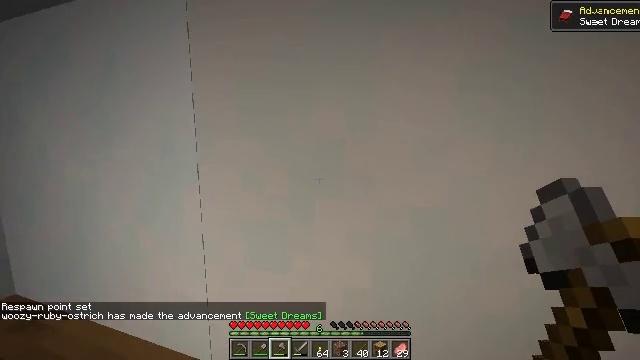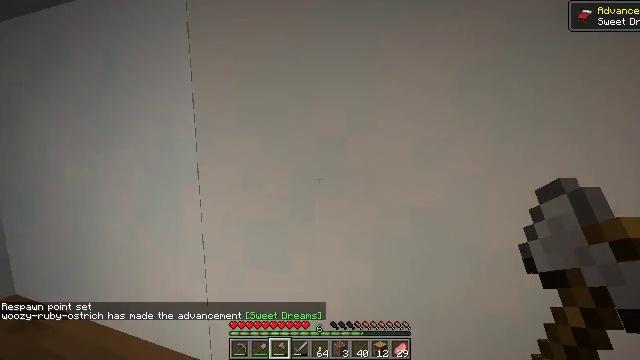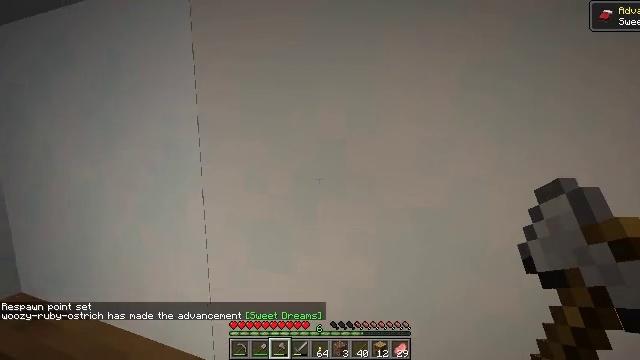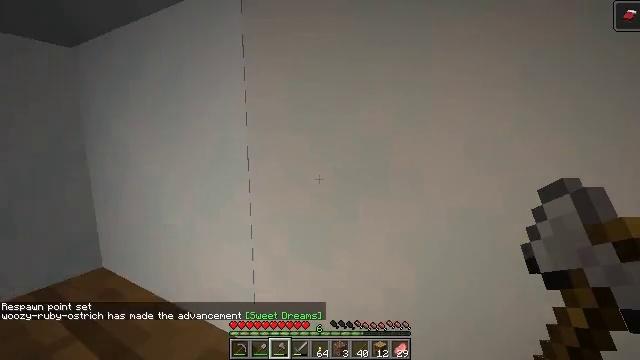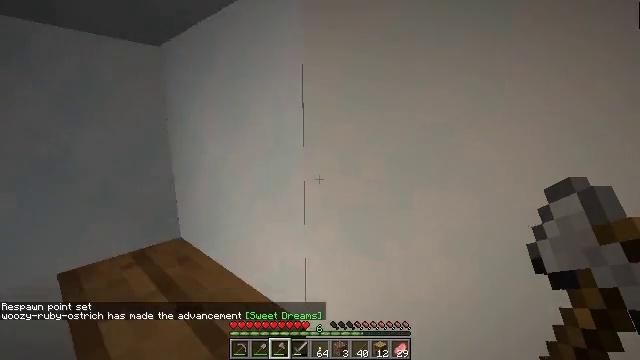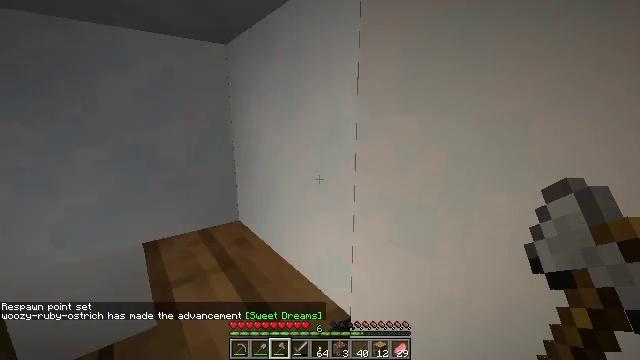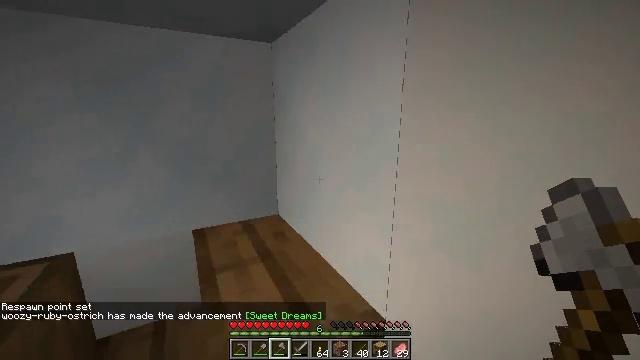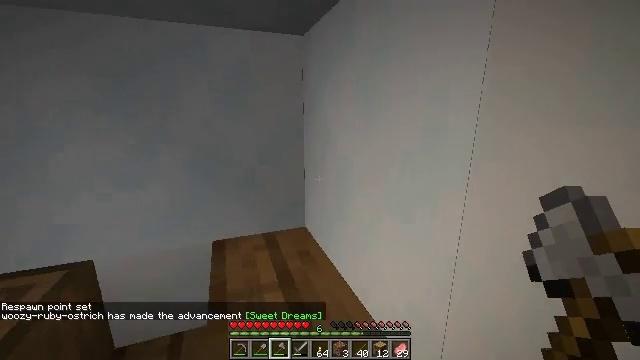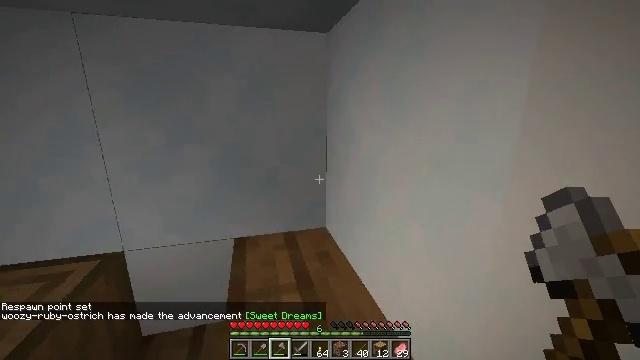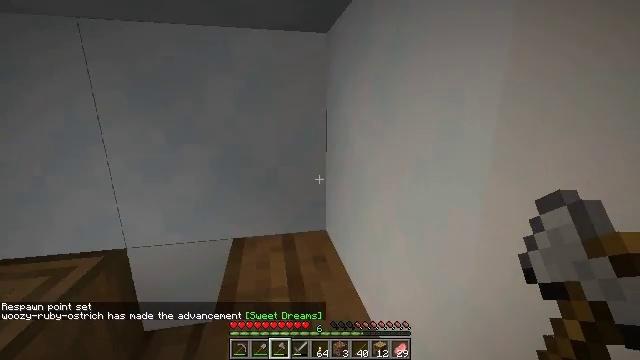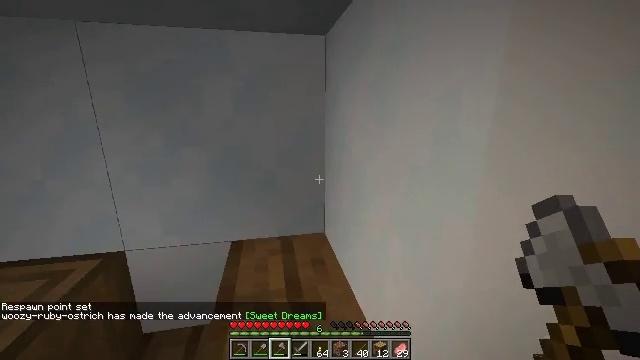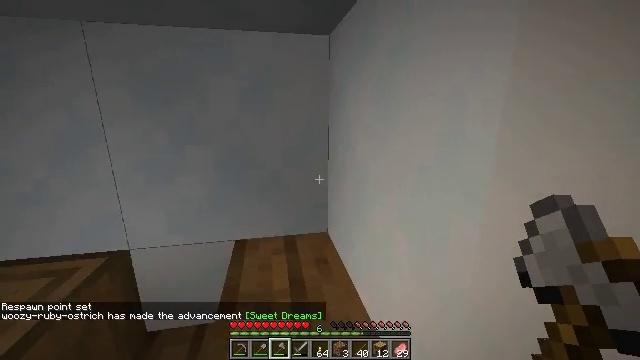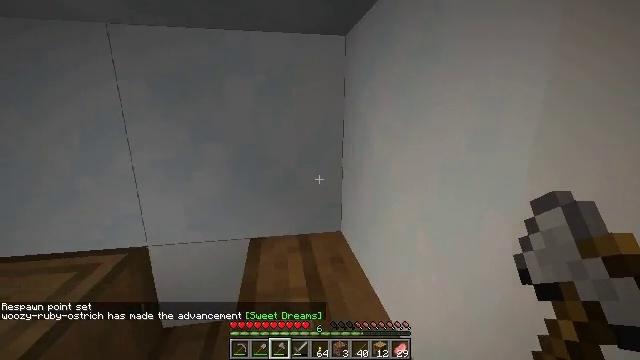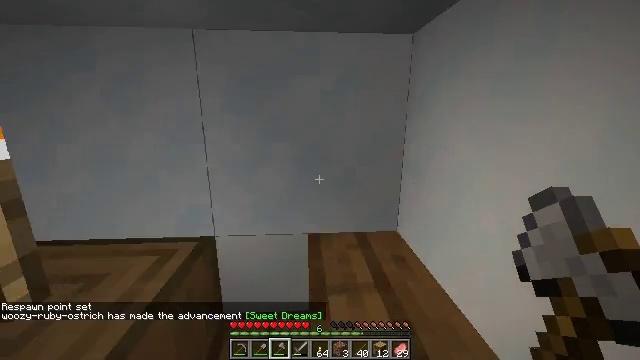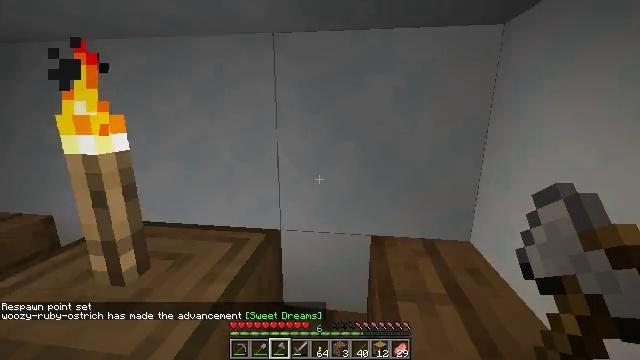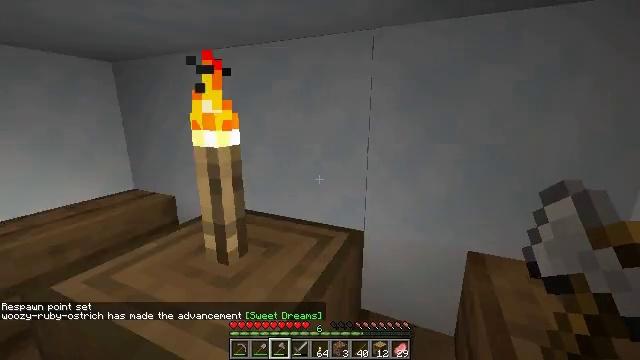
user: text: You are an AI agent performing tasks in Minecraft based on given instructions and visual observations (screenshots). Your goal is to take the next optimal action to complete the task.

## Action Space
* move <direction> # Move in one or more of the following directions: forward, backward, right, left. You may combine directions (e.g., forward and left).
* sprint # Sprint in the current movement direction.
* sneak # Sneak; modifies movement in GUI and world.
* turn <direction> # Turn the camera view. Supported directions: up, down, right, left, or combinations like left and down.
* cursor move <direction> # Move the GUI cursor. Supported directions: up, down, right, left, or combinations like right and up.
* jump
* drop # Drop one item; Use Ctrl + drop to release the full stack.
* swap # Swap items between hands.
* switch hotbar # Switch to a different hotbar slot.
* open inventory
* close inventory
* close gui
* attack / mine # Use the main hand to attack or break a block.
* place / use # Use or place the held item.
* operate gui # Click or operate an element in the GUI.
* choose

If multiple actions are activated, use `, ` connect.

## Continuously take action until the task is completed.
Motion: motion action
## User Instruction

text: Mine potatoes from the farmland.
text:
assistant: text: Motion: no_op
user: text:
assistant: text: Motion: no_op
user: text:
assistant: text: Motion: turn left
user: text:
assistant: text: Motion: turn left and down
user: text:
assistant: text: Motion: turn left and down
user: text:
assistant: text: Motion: move forward, turn left
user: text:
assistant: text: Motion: move forward, turn left
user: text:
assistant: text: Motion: move forward, turn left
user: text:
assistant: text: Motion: move forward, turn left
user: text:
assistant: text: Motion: move forward
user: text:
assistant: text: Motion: move forward and move left
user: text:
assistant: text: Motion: move forward and move left, turn left
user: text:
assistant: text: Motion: move forward and move left, turn left
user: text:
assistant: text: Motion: move forward and move left, turn left
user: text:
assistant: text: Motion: move forward and move left, turn left
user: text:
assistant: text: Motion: move forward and move left, turn left
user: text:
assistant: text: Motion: turn left and down
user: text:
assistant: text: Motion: turn left
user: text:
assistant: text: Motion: no_op
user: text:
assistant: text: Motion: no_op
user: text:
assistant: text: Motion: no_op
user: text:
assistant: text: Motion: no_op
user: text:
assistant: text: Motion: no_op
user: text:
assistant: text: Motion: no_op
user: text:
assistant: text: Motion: move forward, turn left and down
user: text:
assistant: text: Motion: move forward, turn left
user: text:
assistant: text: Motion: move forward
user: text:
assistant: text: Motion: move forward
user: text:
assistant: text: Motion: move forward
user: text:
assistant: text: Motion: move forward